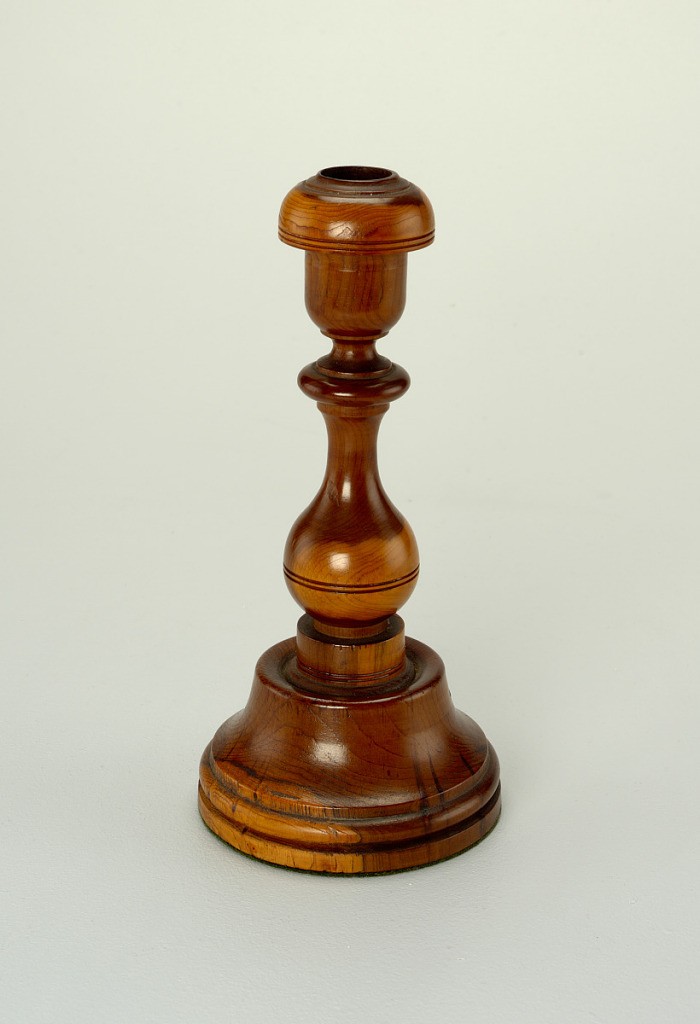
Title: Candlestick
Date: early 1800s
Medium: lignum vitae or yew, turned
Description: The candlesticks are of baluster form. The stems and nozzles are formed of a single piece of wood, turned with a broad circular lip, tapered and curved socket, knop molding and globular lower stem. Each is joined to a separately turned base of high-stepped profile.